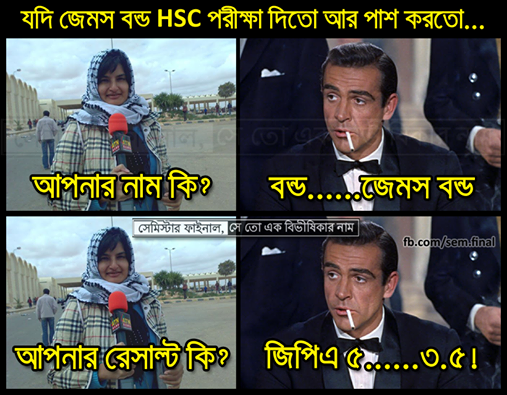
Text: যদি জেমস বন্ড পরীক্ষা দিতো আর পাশ করতো আপনার নাম কি? বন্ড... জেমস বন্ড আপনার রেসাল্ট কি? জিপিএ ৫....৩.৫ !
Label: Non Hate